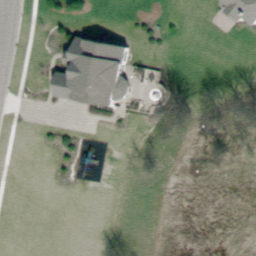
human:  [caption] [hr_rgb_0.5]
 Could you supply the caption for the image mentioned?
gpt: A house with grey roofs is surrounded by trees and lawn in the sparse residential area .

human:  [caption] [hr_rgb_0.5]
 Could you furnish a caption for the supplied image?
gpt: A house with grey roofs is in the sparse residential area .

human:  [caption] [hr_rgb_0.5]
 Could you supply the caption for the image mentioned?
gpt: This is a sparse residential area with a villa surrounded by trees and lawn .

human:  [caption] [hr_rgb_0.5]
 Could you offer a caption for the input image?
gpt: A house with plants surrounded and a road beside is in the sparse residential area .

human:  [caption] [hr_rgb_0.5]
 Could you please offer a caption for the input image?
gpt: A house with many plants surrounded and a road beside .